Question: What I am looking for apply to color a part of a letter throught by CSS, html canvas or any other technique.
I've found this article about to paint half of a letter.
<URL>
My question is if I can paint a letter on parts of various colors throught apply class to part.

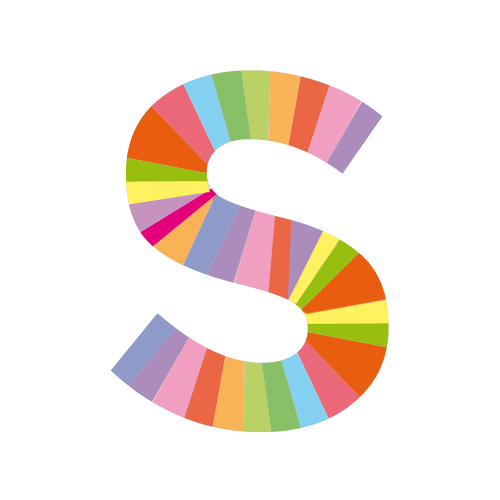
Answer: You make it to use 'svg', may it will helpful for you:
'''
<?xml version="1.0" encoding="UTF-8" ?>
<!DOCTYPE svg PUBLIC "-//W3C//DTD SVG 1.1//EN" "http://www.w3.org/Graphics/SVG/1.1/DTD/svg11.dtd">
<svg width="500pt" height="500pt" viewBox="0 0 500 500" version="1.1" xmlns="http://www.w3.org/2000/svg">
<path fill="#ffffff" d=" M 0.00 0.00 L 500.00 0.00 L 500.00 500.00 L 0.00 500.00 L 0.00 0.00 Z" />
<path fill="#89bf67" d=" M 211.24 74.49 C 221.11 72.38 231.12 71.02 241.19 70.52 C 244.26 93.44 247.75 116.32 250.45 139.28 C 243.84 139.11 237.17 139.64 230.82 141.60 C 230.69 141.18 230.44 140.33 230.31 139.91 C 224.13 118.57 217.98 97.23 211.68 75.93 L 211.24 74.49 Z" />
<path fill="#bad165" d=" M 241.19 70.52 C 250.92 70.32 260.68 70.12 270.36 71.29 C 270.19 75.77 270.05 80.25 269.89 84.73 C 268.43 94.48 268.81 104.45 269.13 114.28 C 269.05 115.45 268.97 116.62 268.89 117.79 C 268.22 125.38 268.44 133.01 268.22 140.62 C 262.34 139.81 256.40 139.26 250.45 139.28 C 247.75 116.32 244.26 93.44 241.19 70.52 Z" />
<path fill="#f8b356" d=" M 270.36 71.29 C 280.65 72.19 290.90 73.88 300.91 76.47 C 296.92 99.42 292.55 122.30 288.69 145.26 C 282.08 143.33 275.38 141.67 268.55 140.71 C 268.62 133.07 268.90 125.43 268.89 117.79 C 268.97 116.62 269.05 115.45 269.13 114.28 C 270.24 104.48 270.22 94.58 269.89 84.73 C 270.05 80.25 270.19 75.77 270.36 71.29 Z" />
<path fill="#84d0f0" d=" M 183.78 84.00 C 191.79 80.05 200.36 77.34 208.97 75.06 C 210.19 74.51 211.09 74.80 211.68 75.93 C 217.98 97.23 224.13 118.57 230.31 139.91 L 230.72 141.38 C 225.25 143.77 219.45 146.15 215.52 150.86 C 215.26 150.64 214.73 150.18 214.46 149.96 C 204.08 128.26 193.87 106.47 183.44 84.80 L 183.78 84.00 Z" />
<path fill="#eb6645" d=" M 300.91 76.47 C 310.58 78.68 320.06 81.74 329.31 85.34 C 322.01 107.70 314.70 130.04 307.38 152.39 C 301.27 149.70 295.07 147.22 288.69 145.26 C 292.55 122.30 296.92 99.42 300.91 76.47 Z" />
<path fill="#eb6878" d=" M 151.24 106.32 C 160.47 97.15 171.47 89.88 183.15 84.23 L 183.44 84.80 C 193.87 106.47 204.08 128.26 214.46 149.96 L 214.99 151.09 C 211.28 154.81 209.10 159.61 207.34 164.47 C 188.62 145.11 170.00 125.65 151.24 106.32 Z" />
<path fill="#dec786" d=" M 269.13 114.28 C 268.81 104.45 268.43 94.48 269.89 84.73 C 270.22 94.58 270.24 104.48 269.13 114.28 Z" />
<path fill="#f09fc0" d=" M 329.31 85.34 C 340.42 89.50 351.09 94.85 361.19 101.08 C 360.51 102.84 359.80 104.58 359.13 106.35 C 348.63 125.35 337.47 143.99 326.75 162.88 C 320.47 159.07 313.98 155.61 307.38 152.39 C 314.70 130.04 322.01 107.70 329.31 85.34 Z" />
<path fill="#ac8cbd" d=" M 361.87 101.61 C 369.06 105.84 375.69 110.99 382.14 116.28 C 381.90 116.75 381.41 117.68 381.17 118.15 C 368.34 136.69 355.40 155.16 342.65 173.76 C 337.39 170.07 332.18 166.32 326.75 162.88 C 337.47 143.99 348.63 125.35 359.13 106.35 C 360.03 104.76 360.97 103.20 361.87 101.61 Z" />
<path fill="#e95d0e" d=" M 126.90 157.78 C 129.21 138.60 137.61 120.11 151.24 106.32 C 170.00 125.65 188.62 145.11 207.34 164.47 L 207.59 164.76 C 206.86 167.50 206.73 170.34 206.67 173.17 C 180.10 167.91 153.51 162.78 126.90 157.78 Z" />
<path fill="#98bf0e" d=" M 126.04 181.70 C 125.96 173.72 125.67 165.69 126.90 157.78 C 153.51 162.78 180.10 167.91 206.67 173.17 C 206.87 175.49 206.68 177.93 207.77 180.07 C 206.10 181.30 203.93 181.14 201.97 181.14 C 183.65 180.80 165.32 181.40 147.00 181.28 C 142.61 181.32 138.22 181.10 133.84 181.53 C 131.24 181.66 128.64 181.67 126.04 181.70 Z" />
<path fill="#8e9aca" d=" M 207.77 180.07 L 208.14 179.03 C 207.51 182.42 207.98 186.94 211.66 188.35 L 211.43 188.72 C 209.94 188.98 209.87 190.61 209.60 191.78 L 209.10 191.92 C 209.45 188.45 208.18 185.20 207.05 181.99 C 204.37 181.67 201.70 181.21 199.00 181.21 C 177.28 181.19 155.56 181.53 133.84 181.53 C 138.22 181.10 142.61 181.32 147.00 181.28 C 165.32 181.40 183.65 180.80 201.97 181.14 C 203.93 181.14 206.10 181.30 207.77 180.07 Z" />
<path fill="#fff160" d=" M 126.04 181.70 C 128.64 181.67 131.24 181.66 133.84 181.53 C 155.56 181.53 177.28 181.19 199.00 181.21 C 201.70 181.21 204.37 181.67 207.05 181.99 C 208.18 185.20 209.45 188.45 209.10 191.92 C 207.49 192.24 205.88 192.55 204.28 192.94 C 202.49 193.11 200.70 193.22 198.92 193.46 C 175.58 197.06 152.26 200.77 128.91 204.31 C 127.23 196.89 126.22 189.31 126.04 181.70 Z" />
<path fill="#e4007b" d=" M 209.60 191.78 C 209.87 190.61 209.94 188.98 211.43 188.72 C 213.09 190.26 214.37 192.19 216.06 193.71 C 215.63 194.53 215.20 195.35 214.79 196.19 C 214.21 196.51 213.05 197.16 212.47 197.48 C 192.57 213.74 172.76 230.11 152.78 246.27 C 148.12 242.24 144.09 237.54 140.54 232.51 C 161.58 219.00 183.28 206.51 204.28 192.94 C 205.88 192.55 207.49 192.24 209.10 191.92 L 209.60 191.78 Z" />
<path fill="#c693be" d=" M 128.91 204.31 C 152.26 200.77 175.58 197.06 198.92 193.46 C 200.70 193.22 202.49 193.11 204.28 192.94 C 183.28 206.51 161.58 219.00 140.54 232.51 C 134.87 223.99 131.12 214.29 128.91 204.31 Z" />
<path fill="#8e9aca" d=" M 216.06 193.71 C 222.92 199.22 231.20 202.37 239.36 205.36 C 233.98 219.12 226.68 232.03 220.44 245.40 C 215.99 255.13 211.09 264.63 206.48 274.28 L 206.32 274.61 C 198.44 271.72 190.57 268.77 183.01 265.13 C 193.62 242.16 204.27 219.20 214.79 196.19 C 215.20 195.35 215.63 194.53 216.06 193.71 Z" />
<path fill="#f8b356" d=" M 212.47 197.48 C 213.05 197.16 214.21 196.51 214.79 196.19 C 204.27 219.20 193.62 242.16 183.01 265.13 C 172.25 260.06 161.82 254.05 152.78 246.27 C 172.76 230.11 192.57 213.74 212.47 197.48 Z" />
<path fill="#ac8cbd" d=" M 239.36 205.36 C 244.65 207.11 249.96 208.84 255.30 210.44 C 251.95 221.39 248.69 232.38 245.40 243.35 C 244.42 246.35 243.83 249.50 242.37 252.34 L 242.80 252.65 C 240.46 258.88 238.79 265.34 236.90 271.71 C 235.94 275.24 234.83 278.73 234.10 282.31 C 231.72 282.81 229.40 281.48 227.09 281.02 C 220.20 278.88 213.03 277.33 206.48 274.28 C 211.09 264.63 215.99 255.13 220.44 245.40 C 226.68 232.03 233.98 219.12 239.36 205.36 Z" />
<path fill="#f09fc0" d=" M 255.30 210.44 C 261.83 212.39 268.47 213.96 274.99 215.91 C 272.93 241.34 270.52 266.73 268.46 292.15 C 257.28 288.75 245.99 285.71 234.59 283.10 C 234.64 279.26 236.69 275.62 236.90 271.71 C 238.79 265.34 240.46 258.88 242.80 252.65 L 242.37 252.34 C 243.83 249.50 244.42 246.35 245.40 243.35 C 248.69 232.38 251.95 221.39 255.30 210.44 Z" />
<path fill="#eb6645" d=" M 274.99 215.91 C 280.44 217.22 285.90 218.56 291.32 219.99 C 290.13 246.57 289.23 273.18 287.67 299.73 C 281.50 296.65 274.98 294.37 268.46 292.15 C 270.52 266.73 272.93 241.34 274.99 215.91 Z" />
<path fill="#ac8cbd" d=" M 291.32 219.99 C 302.15 222.95 312.85 226.52 323.10 231.14 C 311.49 254.04 300.09 277.06 288.41 299.92 C 288.21 299.98 287.82 300.09 287.63 300.14 L 287.67 299.73 C 289.23 273.18 290.13 246.57 291.32 219.99 Z" />
<path fill="#fff160" d=" M 288.41 299.92 C 300.09 277.06 311.49 254.04 323.10 231.14 C 328.81 233.56 334.34 236.39 339.70 239.50 C 337.62 242.28 336.17 245.46 334.19 248.30 C 321.62 266.15 309.83 284.54 297.18 302.33 C 296.74 302.74 295.88 303.57 295.45 303.98 C 293.31 302.28 290.65 301.45 288.41 299.92 Z" />
<path fill="#98bf0e" d=" M 334.19 248.30 C 336.17 245.46 337.62 242.28 339.70 239.50 C 346.44 243.48 353.06 247.77 358.91 253.00 L 358.22 253.73 C 339.49 272.30 320.60 290.68 301.78 309.16 C 299.71 307.79 297.82 306.19 295.90 304.64 C 296.22 303.81 296.65 303.04 297.18 302.33 C 309.83 284.54 321.62 266.15 334.19 248.30 Z" />
<path fill="#e95d0e" d=" M 301.78 309.16 C 320.60 290.68 339.49 272.30 358.22 253.73 L 359.12 253.03 C 373.27 264.75 382.52 281.69 386.04 299.62 C 381.54 300.21 377.07 301.09 372.60 301.95 C 351.35 305.63 330.15 309.69 308.92 313.50 C 307.62 313.72 306.35 313.62 305.09 313.20 C 303.47 312.43 302.38 310.98 301.17 309.73 L 301.78 309.16 Z" />
<path fill="#fff160" d=" M 372.60 301.95 C 377.23 301.95 381.81 300.03 386.38 300.45 C 387.69 307.87 388.32 315.37 388.82 322.88 C 387.20 323.15 385.56 323.33 383.93 323.23 C 360.94 323.23 337.96 323.49 314.97 323.44 C 312.42 323.40 309.85 323.64 307.33 323.18 C 306.80 319.52 305.31 316.14 303.67 312.87 L 305.09 313.20 C 306.35 313.62 307.62 313.72 308.92 313.50 C 330.15 309.69 351.35 305.63 372.60 301.95 Z" />
<path fill="#8e9aca" d=" M 112.35 368.41 C 127.50 350.08 142.30 331.45 157.57 313.24 C 163.31 318.35 169.38 323.09 175.40 327.87 C 165.09 341.08 154.26 353.88 143.87 367.03 C 138.93 373.39 133.41 379.29 128.77 385.88 C 122.82 381.33 117.11 376.47 111.62 371.38 C 110.19 370.51 111.80 369.22 112.35 368.41 Z" />
<path fill="#98bf0e" d=" M 307.44 323.66 C 329.29 323.87 351.15 323.42 373.00 323.52 C 378.57 323.55 384.20 322.75 389.69 324.12 L 388.53 325.17 C 388.84 332.58 388.12 339.99 386.84 347.28 L 386.49 347.23 C 361.68 342.73 336.93 337.81 312.18 332.96 C 310.71 332.61 309.21 332.36 307.72 332.15 C 307.70 329.32 307.82 326.47 307.44 323.66 Z" />
<path fill="#ac8cbd" d=" M 175.40 327.87 C 179.93 331.11 184.45 334.38 189.06 337.50 C 180.32 352.06 172.12 366.93 163.53 381.58 C 160.39 387.31 156.77 392.77 153.85 398.63 C 153.31 399.63 152.77 400.64 152.24 401.66 C 150.76 401.47 149.62 400.41 148.37 399.71 C 141.64 395.39 135.03 390.86 128.77 385.88 C 133.41 379.29 138.93 373.39 143.87 367.03 C 154.26 353.88 165.09 341.08 175.40 327.87 Z" />
<path fill="#e95d0e" d=" M 307.62 332.36 C 309.14 332.52 310.66 332.72 312.18 332.96 C 336.93 337.81 361.68 342.73 386.49 347.23 C 383.80 366.12 373.67 383.70 360.00 396.91 C 341.91 378.20 323.94 359.36 305.78 340.72 C 306.57 337.97 307.46 335.23 307.62 332.36 Z" />
<path fill="#f09fc0" d=" M 163.53 381.58 C 172.12 366.93 180.32 352.06 189.06 337.50 C 194.97 341.20 200.94 344.81 207.13 348.01 C 199.50 371.30 191.89 394.59 184.25 417.88 C 173.28 413.60 162.56 408.48 152.64 402.14 C 153.04 400.96 153.45 399.79 153.85 398.63 C 156.77 392.77 160.39 387.31 163.53 381.58 Z" />
<path fill="#eb6878" d=" M 297.28 352.45 C 300.74 349.03 303.85 345.23 305.78 340.72 C 323.94 359.36 341.91 378.20 360.00 396.91 C 350.95 405.87 340.25 413.16 328.70 418.51 C 318.22 396.50 307.82 374.44 297.28 352.45 Z" />
<path fill="#eb6645" d=" M 207.13 348.01 C 212.97 351.11 219.08 353.62 225.22 356.06 C 222.32 370.35 220.01 384.75 217.35 399.09 C 215.81 408.29 213.84 417.42 212.60 426.67 C 202.92 424.57 193.44 421.55 184.25 417.88 C 191.89 394.59 199.50 371.30 207.13 348.01 Z" />
<path fill="#84d0f0" d=" M 281.38 360.78 C 286.90 358.49 292.51 356.21 297.28 352.45 C 307.82 374.44 318.22 396.50 328.70 418.51 C 319.92 422.81 310.54 425.89 300.99 427.93 C 294.31 405.59 288.02 383.13 281.38 360.78 Z" />
<path fill="#f8b356" d=" M 225.22 356.06 C 230.84 357.86 236.48 359.59 242.24 360.87 L 243.87 360.31 C 245.03 370.47 243.85 380.76 244.05 390.97 L 243.98 391.66 C 242.57 401.12 242.90 410.77 243.10 420.32 C 242.92 424.03 242.83 427.75 242.75 431.47 C 232.61 430.58 222.47 429.20 212.60 426.67 C 213.84 417.42 215.81 408.29 217.35 399.09 C 220.01 384.75 222.32 370.35 225.22 356.06 Z" />
<path fill="#89bf67" d=" M 261.87 362.74 C 268.39 362.79 274.97 362.24 281.26 360.42 L 281.38 360.78 C 288.02 383.13 294.31 405.59 300.99 427.93 C 291.25 430.20 281.26 431.53 271.26 431.82 C 268.42 408.76 265.10 385.75 261.87 362.74 Z" />
<path fill="#bad165" d=" M 244.05 390.97 C 244.94 381.06 244.14 371.04 245.12 361.15 C 250.59 362.48 256.26 362.67 261.87 362.74 C 265.10 385.75 268.42 408.76 271.26 431.82 C 261.77 432.10 252.22 432.26 242.75 431.47 C 242.83 427.75 242.92 424.03 243.10 420.32 C 244.70 410.87 243.97 401.20 243.98 391.66 L 244.05 390.97 Z" />
<path fill="#dec887" d=" M 243.10 420.32 C 242.90 410.77 242.57 401.12 243.98 391.66 C 243.97 401.20 244.70 410.87 243.10 420.32 Z" />
</svg>
'''